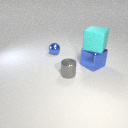
large blue metal cube below large cyan rubber cube